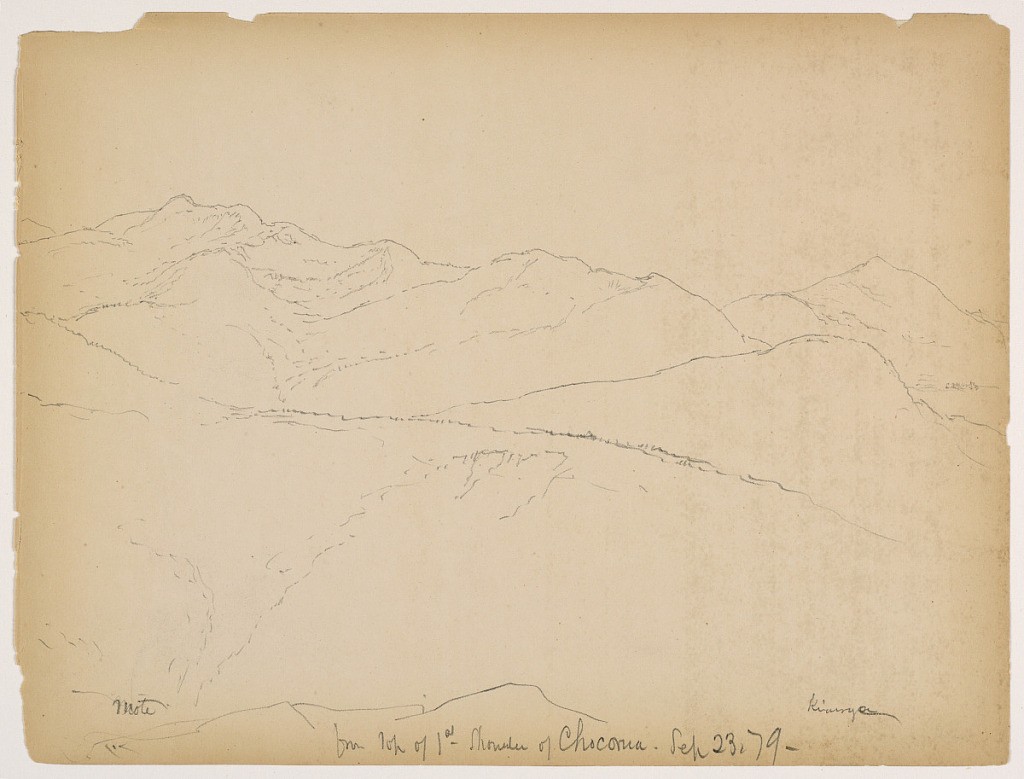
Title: Sketch from Shoulder of Mount Chocorua
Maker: Daniel Huntington, American, 1816–1906
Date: September 23, 1879
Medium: Graphite on paper
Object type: Drawing
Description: Sketch from a shoulder of Mt. Chocorua, looking at Mt. Mote in distance at left and Mt. Kearsarge in distance at right. Verso: Half of another mountain.